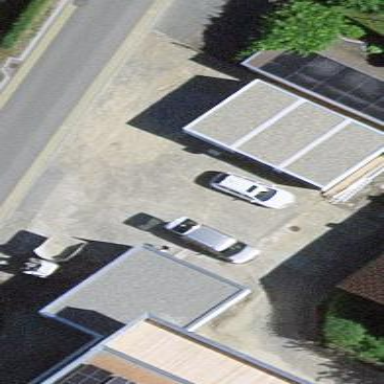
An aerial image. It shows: Garage.